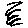
Label: zigzag